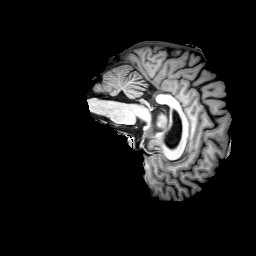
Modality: T1w
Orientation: sagittal
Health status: ill
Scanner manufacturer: siemens
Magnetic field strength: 3 T
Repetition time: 2 s
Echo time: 0.00303 s